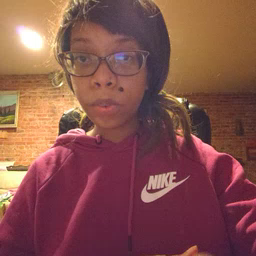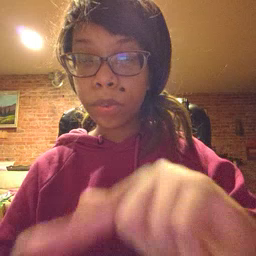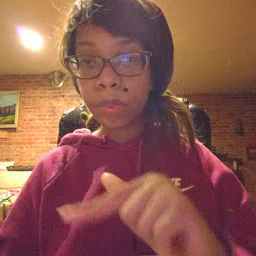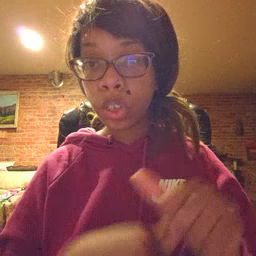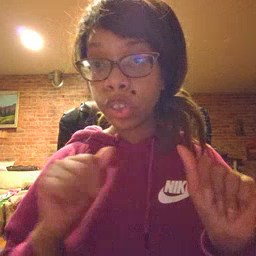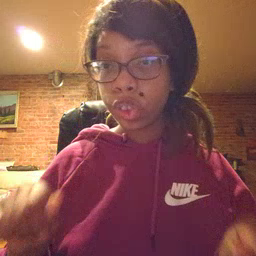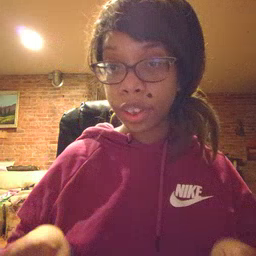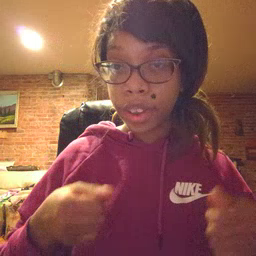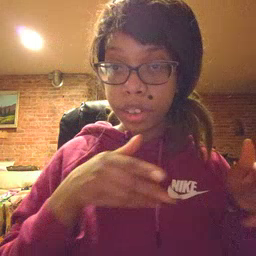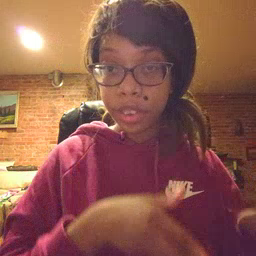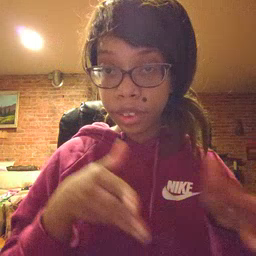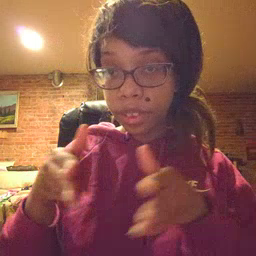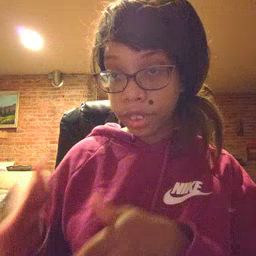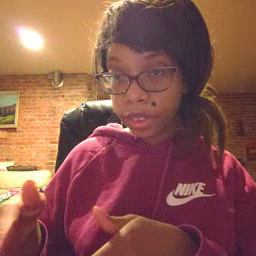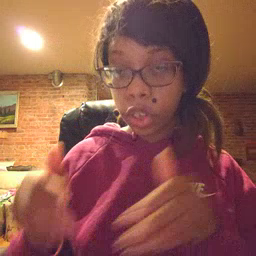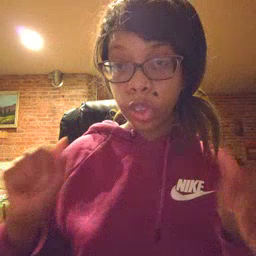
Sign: jeans